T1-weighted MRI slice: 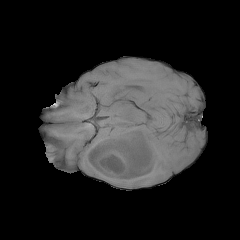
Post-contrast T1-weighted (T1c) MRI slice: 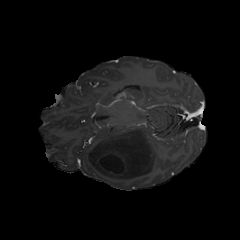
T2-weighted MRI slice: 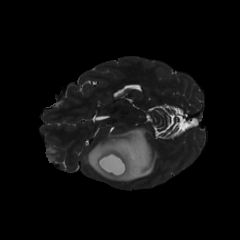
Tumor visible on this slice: yes